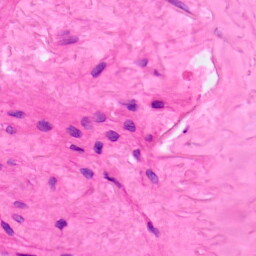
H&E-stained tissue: Lung